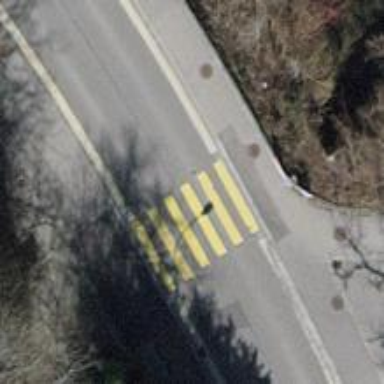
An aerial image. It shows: Marked crossing on the road.